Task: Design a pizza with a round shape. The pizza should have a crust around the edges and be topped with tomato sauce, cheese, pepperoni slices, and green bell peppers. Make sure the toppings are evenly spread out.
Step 355:
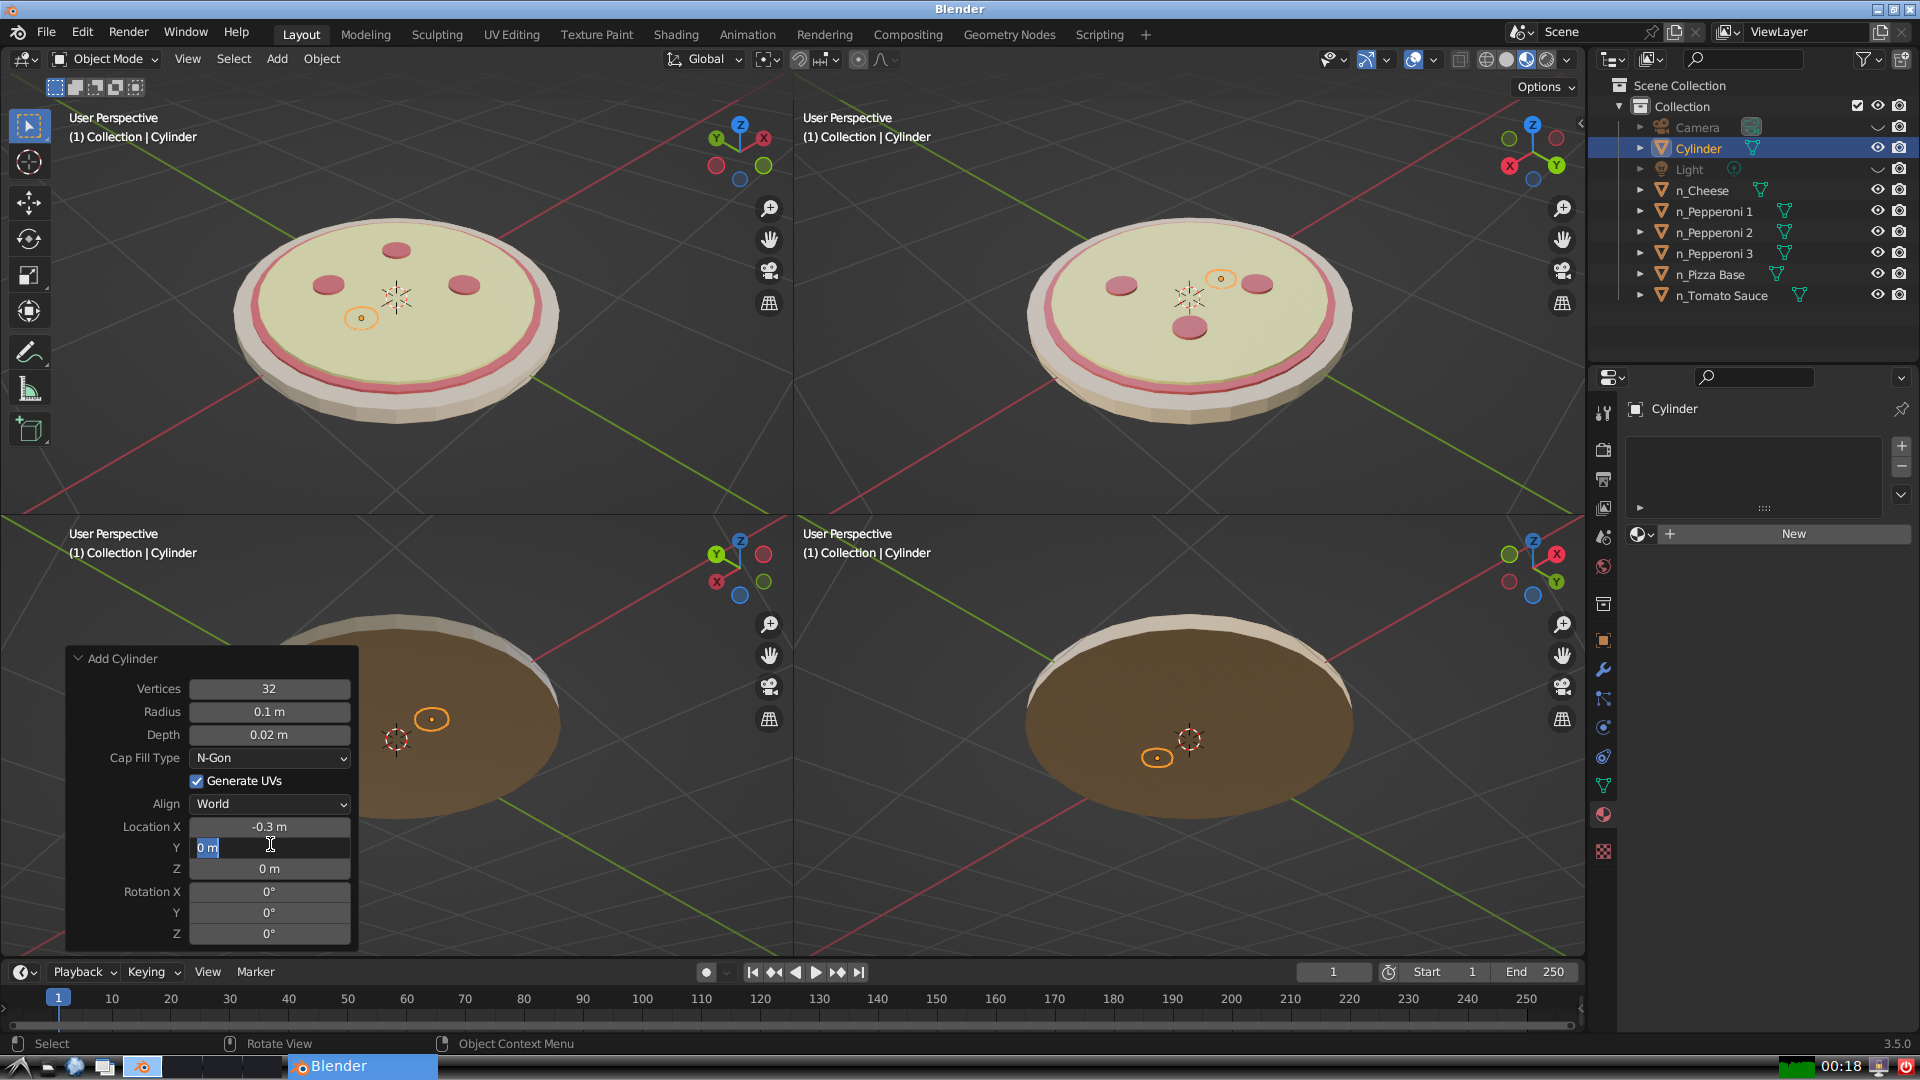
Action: input_text: -0.3